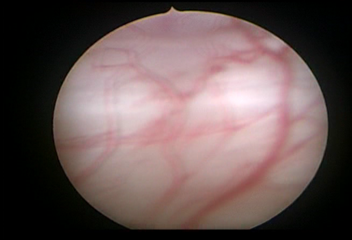
Modality: WLC
Class: Normal mucosa
Bladder cancer association: No